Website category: sports
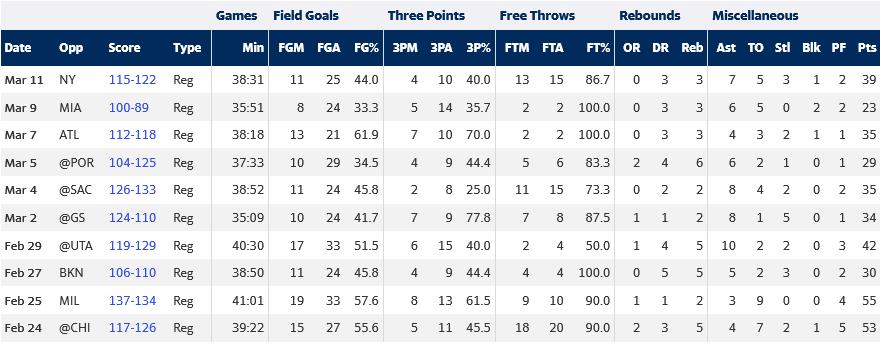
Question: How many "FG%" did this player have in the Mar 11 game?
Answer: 44.0

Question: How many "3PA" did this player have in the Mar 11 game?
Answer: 10

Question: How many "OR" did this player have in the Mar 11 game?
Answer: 0

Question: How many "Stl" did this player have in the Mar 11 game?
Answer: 3

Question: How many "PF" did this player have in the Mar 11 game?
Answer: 2

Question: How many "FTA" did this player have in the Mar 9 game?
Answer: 2

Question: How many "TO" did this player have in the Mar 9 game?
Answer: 5

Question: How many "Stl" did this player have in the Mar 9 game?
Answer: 0

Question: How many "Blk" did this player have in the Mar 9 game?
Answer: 2

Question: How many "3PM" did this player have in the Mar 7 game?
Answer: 7

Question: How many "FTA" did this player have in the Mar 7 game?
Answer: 2

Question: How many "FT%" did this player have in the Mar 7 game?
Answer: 100.0

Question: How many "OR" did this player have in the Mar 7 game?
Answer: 0

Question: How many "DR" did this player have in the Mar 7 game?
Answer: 3

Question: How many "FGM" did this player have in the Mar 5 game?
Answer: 10

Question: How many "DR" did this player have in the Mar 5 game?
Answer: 4

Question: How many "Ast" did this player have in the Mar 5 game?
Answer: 6

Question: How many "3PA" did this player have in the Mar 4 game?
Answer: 8

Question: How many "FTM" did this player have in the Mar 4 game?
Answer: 11

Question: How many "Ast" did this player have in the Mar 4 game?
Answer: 8

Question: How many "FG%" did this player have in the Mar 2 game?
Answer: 41.7

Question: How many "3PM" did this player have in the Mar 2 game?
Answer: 7

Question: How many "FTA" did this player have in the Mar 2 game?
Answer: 8

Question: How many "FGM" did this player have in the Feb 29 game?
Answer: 17

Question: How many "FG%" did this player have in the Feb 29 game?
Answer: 51.5

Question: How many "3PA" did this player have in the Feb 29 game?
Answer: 15

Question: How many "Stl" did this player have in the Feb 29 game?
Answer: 2

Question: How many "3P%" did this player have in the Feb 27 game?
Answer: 44.4

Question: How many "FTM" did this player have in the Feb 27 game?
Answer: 4

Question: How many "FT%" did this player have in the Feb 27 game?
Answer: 100.0

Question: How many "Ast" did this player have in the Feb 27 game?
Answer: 5